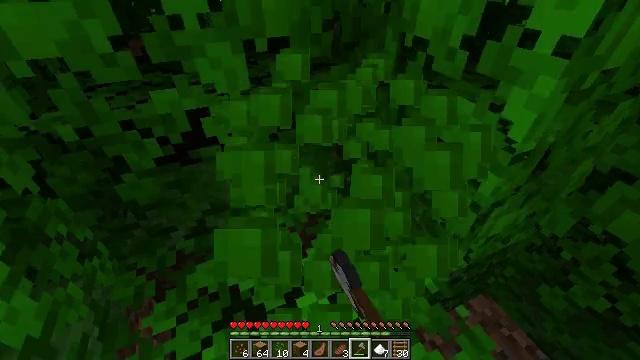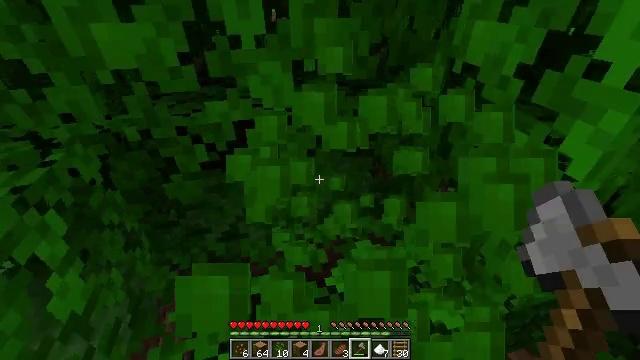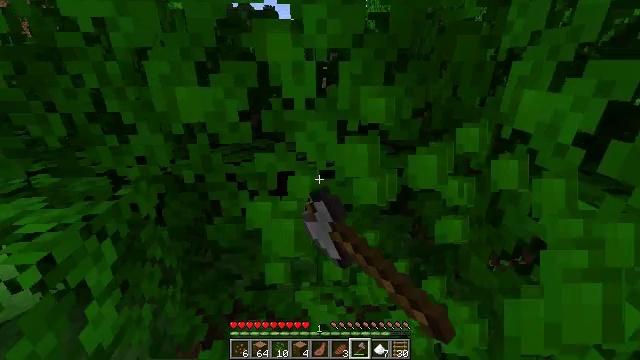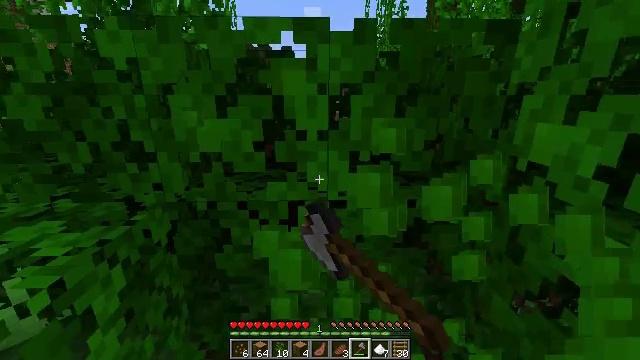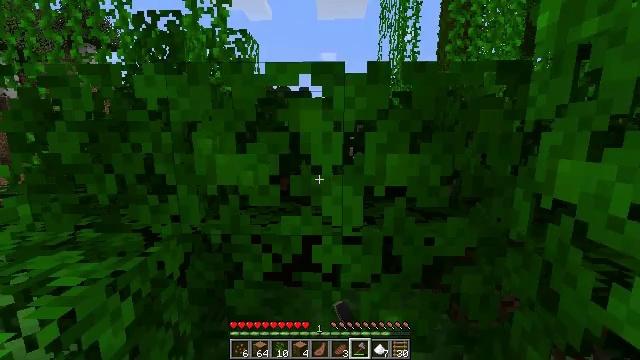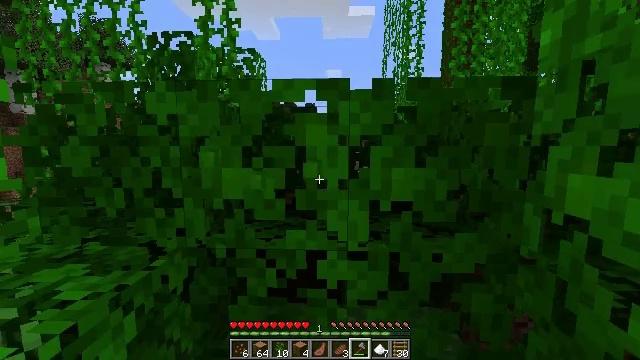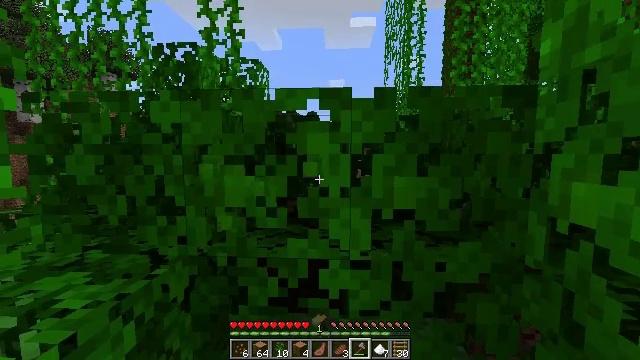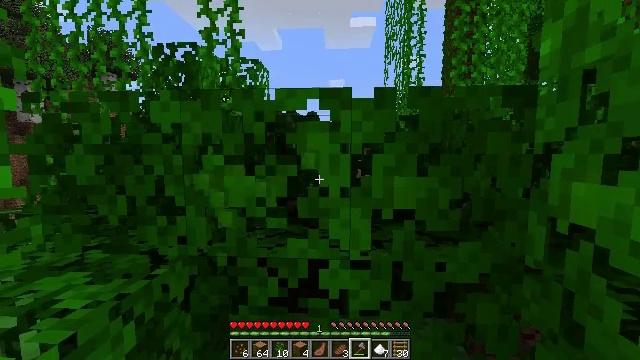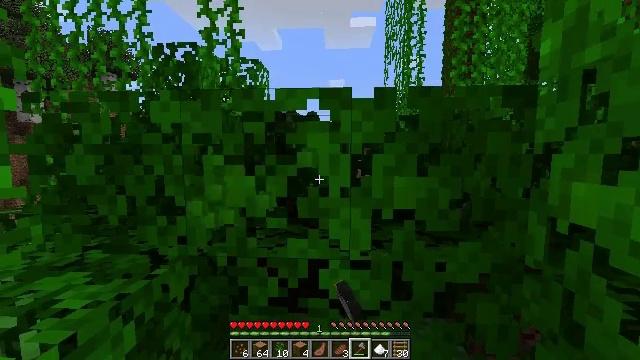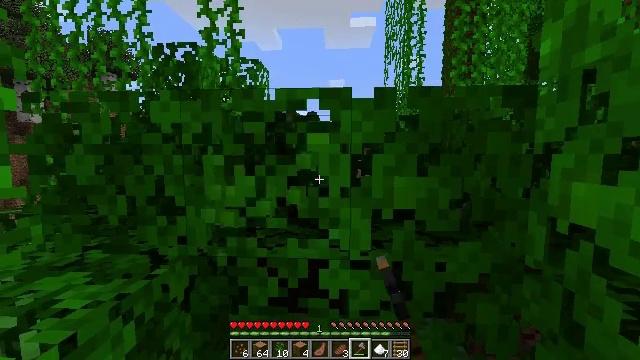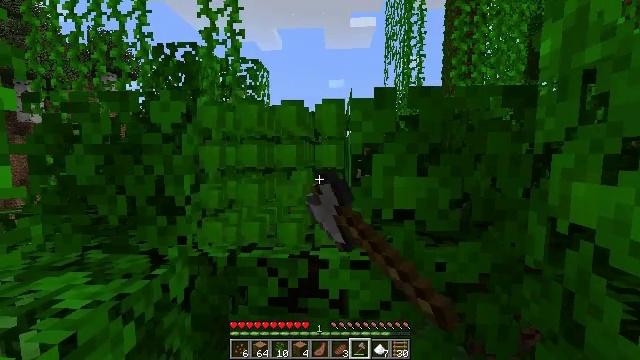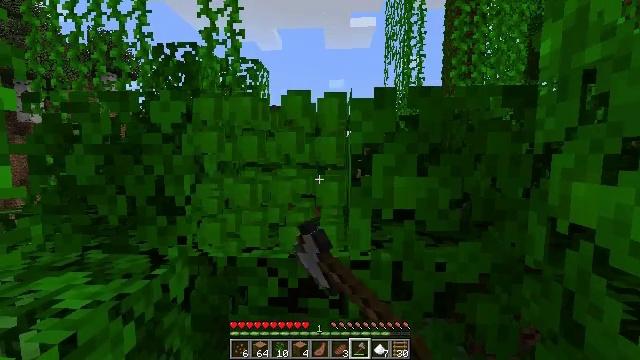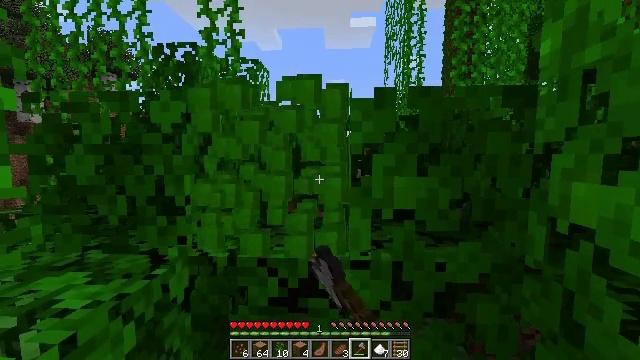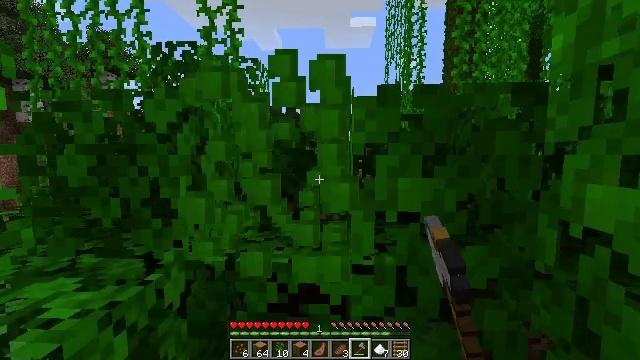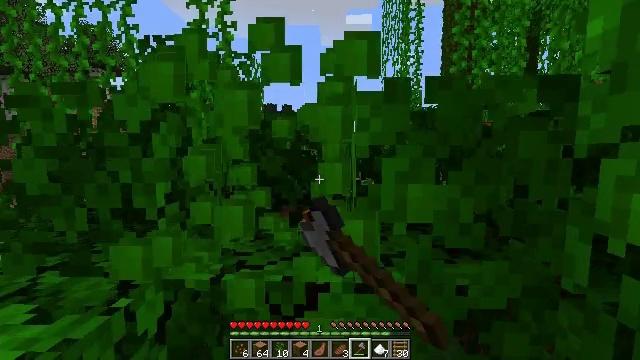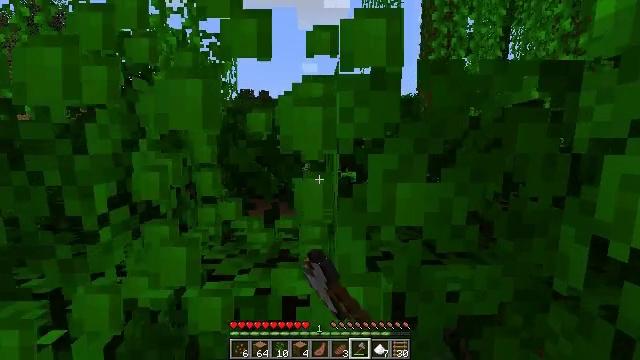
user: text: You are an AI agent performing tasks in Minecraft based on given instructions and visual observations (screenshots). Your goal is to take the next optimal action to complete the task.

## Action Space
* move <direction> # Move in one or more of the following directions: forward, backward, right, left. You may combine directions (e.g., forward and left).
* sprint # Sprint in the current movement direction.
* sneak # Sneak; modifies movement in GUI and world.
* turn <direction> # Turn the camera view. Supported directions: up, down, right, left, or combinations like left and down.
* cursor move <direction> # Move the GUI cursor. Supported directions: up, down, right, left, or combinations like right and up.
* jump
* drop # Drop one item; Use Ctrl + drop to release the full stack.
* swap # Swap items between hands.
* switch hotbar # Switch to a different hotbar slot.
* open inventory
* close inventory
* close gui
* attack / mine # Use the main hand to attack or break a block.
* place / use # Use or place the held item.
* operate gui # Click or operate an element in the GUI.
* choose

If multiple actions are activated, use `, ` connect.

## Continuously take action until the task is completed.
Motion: motion action
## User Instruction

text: Collect jungle leaves by breaking them.
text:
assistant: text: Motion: turn left and up, attack / mine
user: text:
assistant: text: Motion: turn left and up, attack / mine
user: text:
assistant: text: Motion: turn left and up, attack / mine
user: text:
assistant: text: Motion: turn left and up, attack / mine
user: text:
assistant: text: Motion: turn left and up, attack / mine
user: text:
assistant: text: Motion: turn up, attack / mine
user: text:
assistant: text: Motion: attack / mine
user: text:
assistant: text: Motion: attack / mine
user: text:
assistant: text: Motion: attack / mine
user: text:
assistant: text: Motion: attack / mine
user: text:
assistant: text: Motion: attack / mine
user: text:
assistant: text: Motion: attack / mine
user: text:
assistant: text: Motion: move forward, attack / mine
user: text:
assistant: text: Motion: move forward, attack / mine
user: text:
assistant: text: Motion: move forward, turn right and down, attack / mine
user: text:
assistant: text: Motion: turn right and down, attack / mine
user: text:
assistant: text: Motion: turn right and down, attack / mine
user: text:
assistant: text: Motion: turn right and down, attack / mine
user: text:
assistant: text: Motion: attack / mine
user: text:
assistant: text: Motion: attack / mine
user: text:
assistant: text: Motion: attack / mine
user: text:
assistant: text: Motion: attack / mine
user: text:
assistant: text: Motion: attack / mine
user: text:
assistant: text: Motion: attack / mine
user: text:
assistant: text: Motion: attack / mine
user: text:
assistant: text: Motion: attack / mine
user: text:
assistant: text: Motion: attack / mine